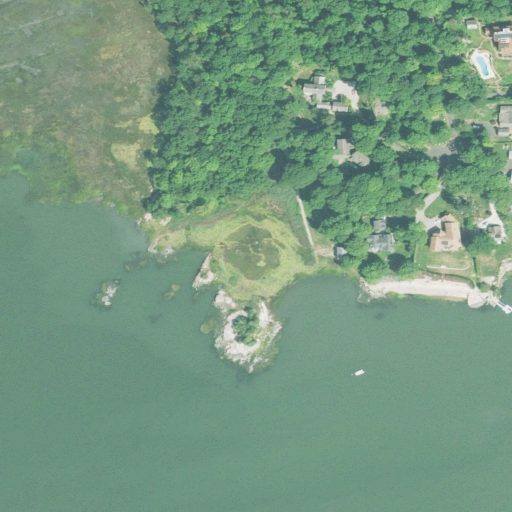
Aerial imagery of cape in Connecticut named Veddar Point containing open water, herbaceous wetlands, deciduous forest, open development, low intensity development, woody wetlands, barren land, and medium intensity development